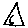
Label: triangle